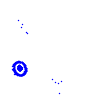
Particle: electron